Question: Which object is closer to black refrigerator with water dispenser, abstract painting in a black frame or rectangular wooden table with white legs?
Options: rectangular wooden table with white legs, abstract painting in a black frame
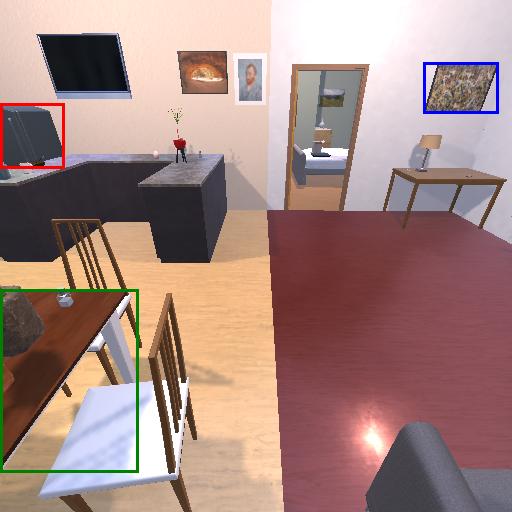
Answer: rectangular wooden table with white legs